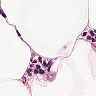
Metastatic tissue present: no